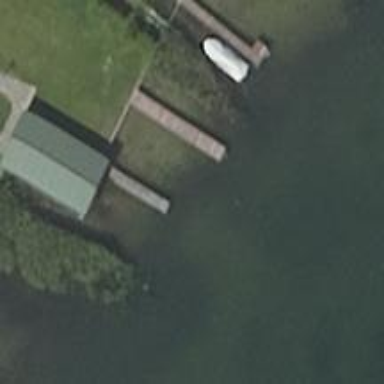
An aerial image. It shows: Man-made pier.